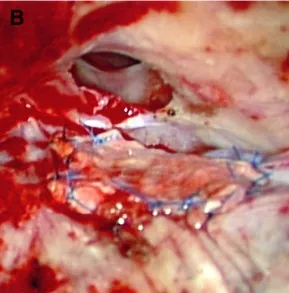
Surgical photograph. B: After resection of the protruding brain tissue, the defective dura mater region was patched with an unvascularized temporal fascia flap.
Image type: medical_photograph (other_medical_photograph)